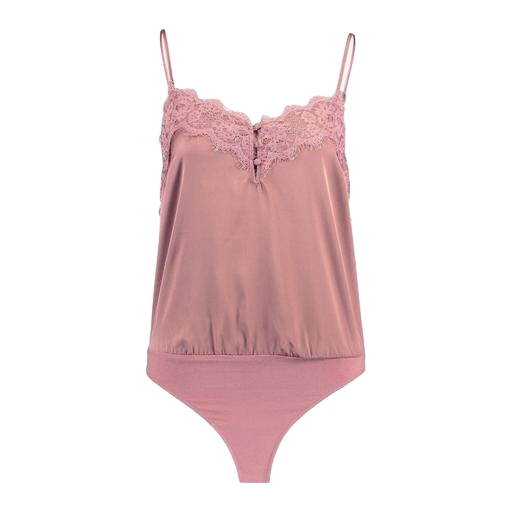
pink strappy top lace, pink lace-accented top, multicolor vila brown lace detail cami, white background